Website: macys
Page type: delivery-shipping
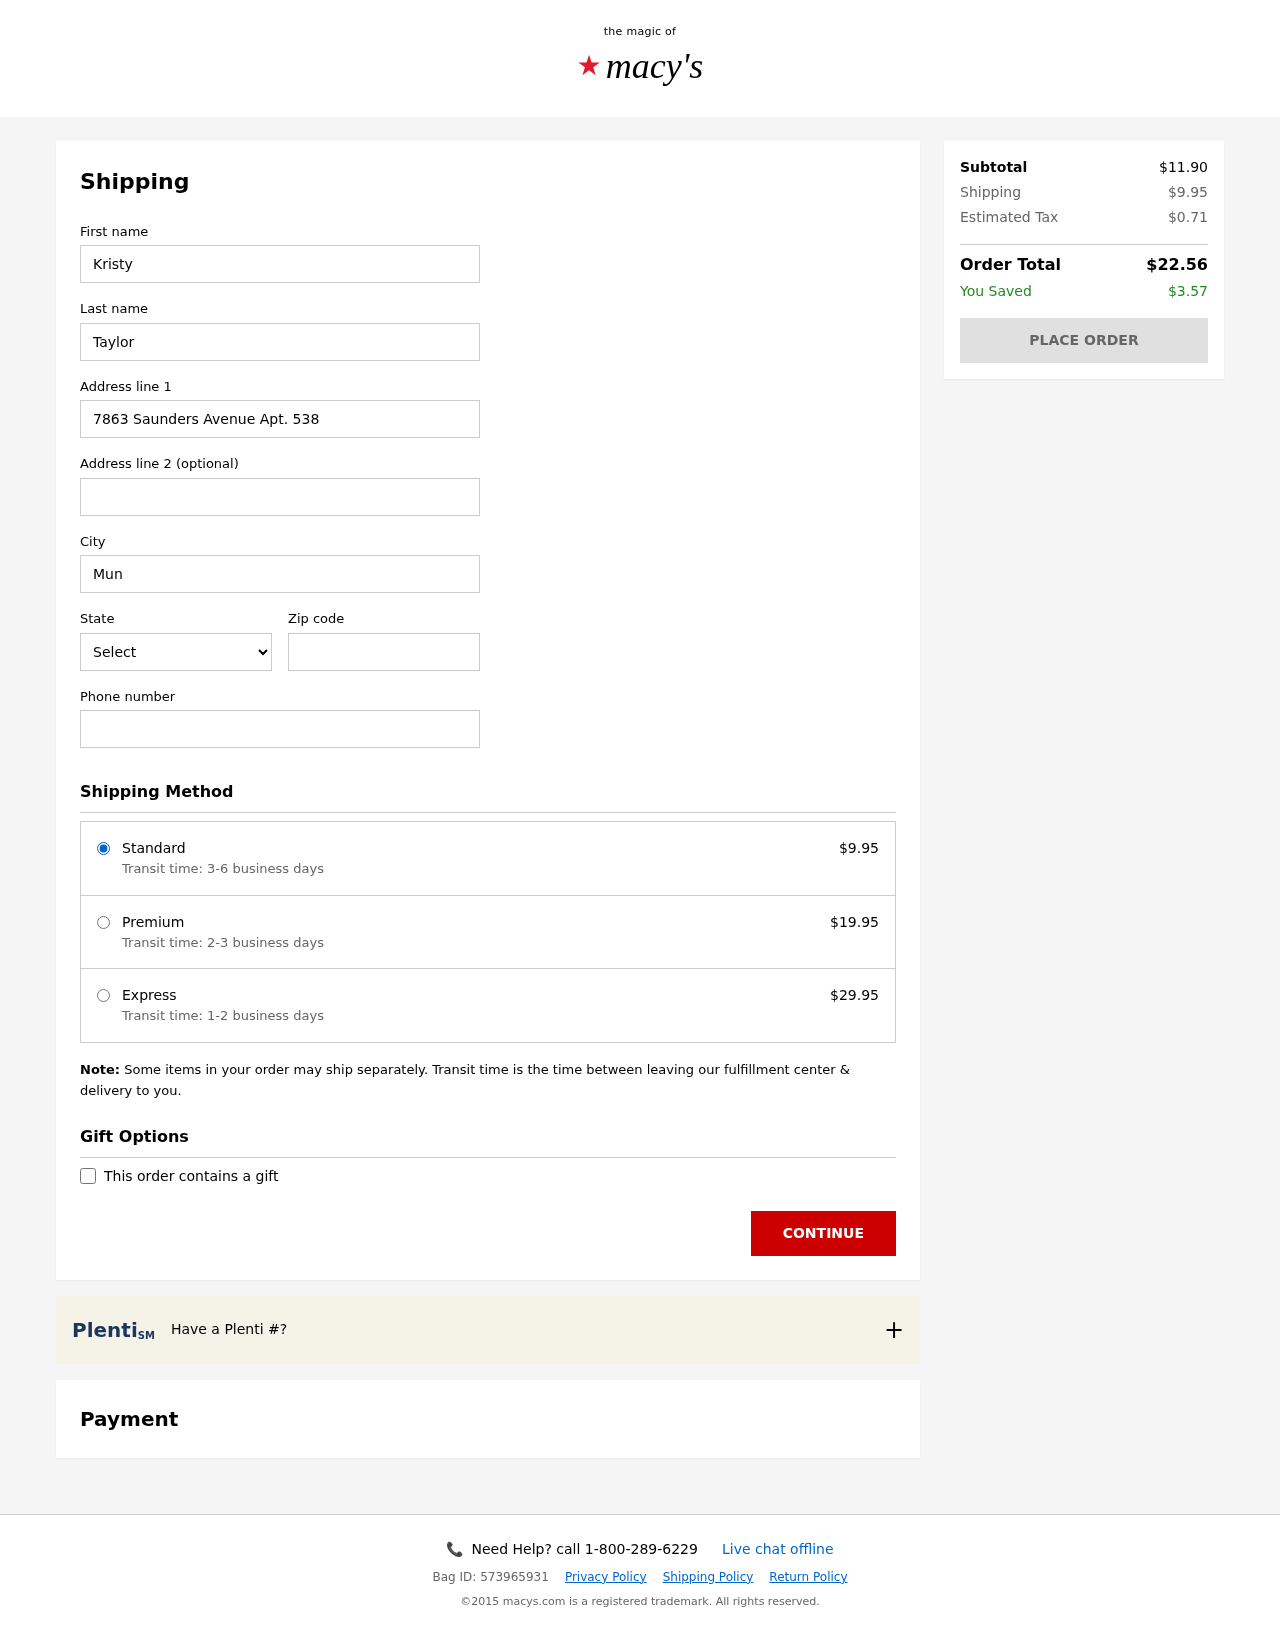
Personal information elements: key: PII_CITY
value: Munozmouth
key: PII_FIRSTNAME
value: Kristy
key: PII_LASTNAME
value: Taylor
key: PII_PHONE
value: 7367965658
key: PII_POSTCODE
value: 12861
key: PII_STATE_ABBR
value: SC
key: PII_STREET
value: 7863 Saunders Avenue Apt. 538
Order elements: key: ORDER_SHIPPING_COST
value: $9.95
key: ORDER_SHIPPING_PREMIUM
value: $19.95
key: ORDER_SHIPPING_EXPRESS
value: $29.95
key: ORDER_SUBTOTAL
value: $11.90
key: ORDER_TAX
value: $0.71
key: ORDER_TOTAL
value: $22.56
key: ORDER_SAVINGS
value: $3.57